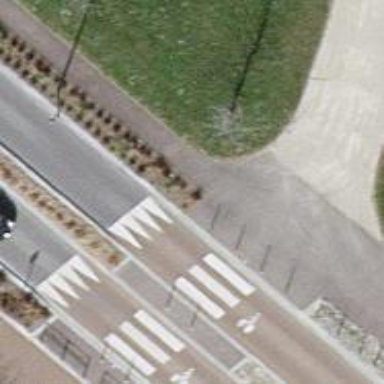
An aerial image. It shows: Traffic calming hump on the road.